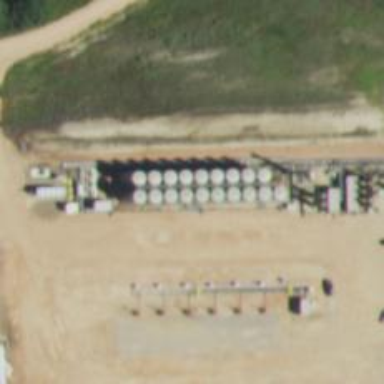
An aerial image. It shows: Storage tank with man-made structure.